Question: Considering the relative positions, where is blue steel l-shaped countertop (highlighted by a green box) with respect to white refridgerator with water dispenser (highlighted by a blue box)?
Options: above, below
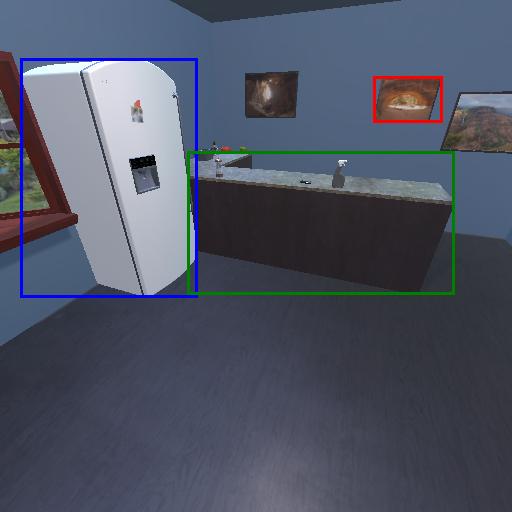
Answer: above